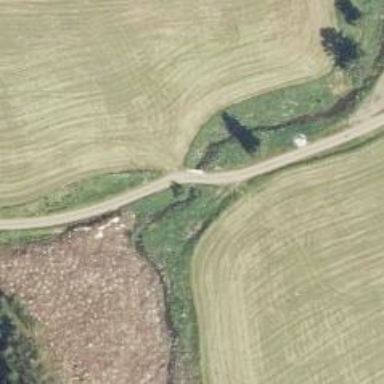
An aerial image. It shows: Culvert tunnel.